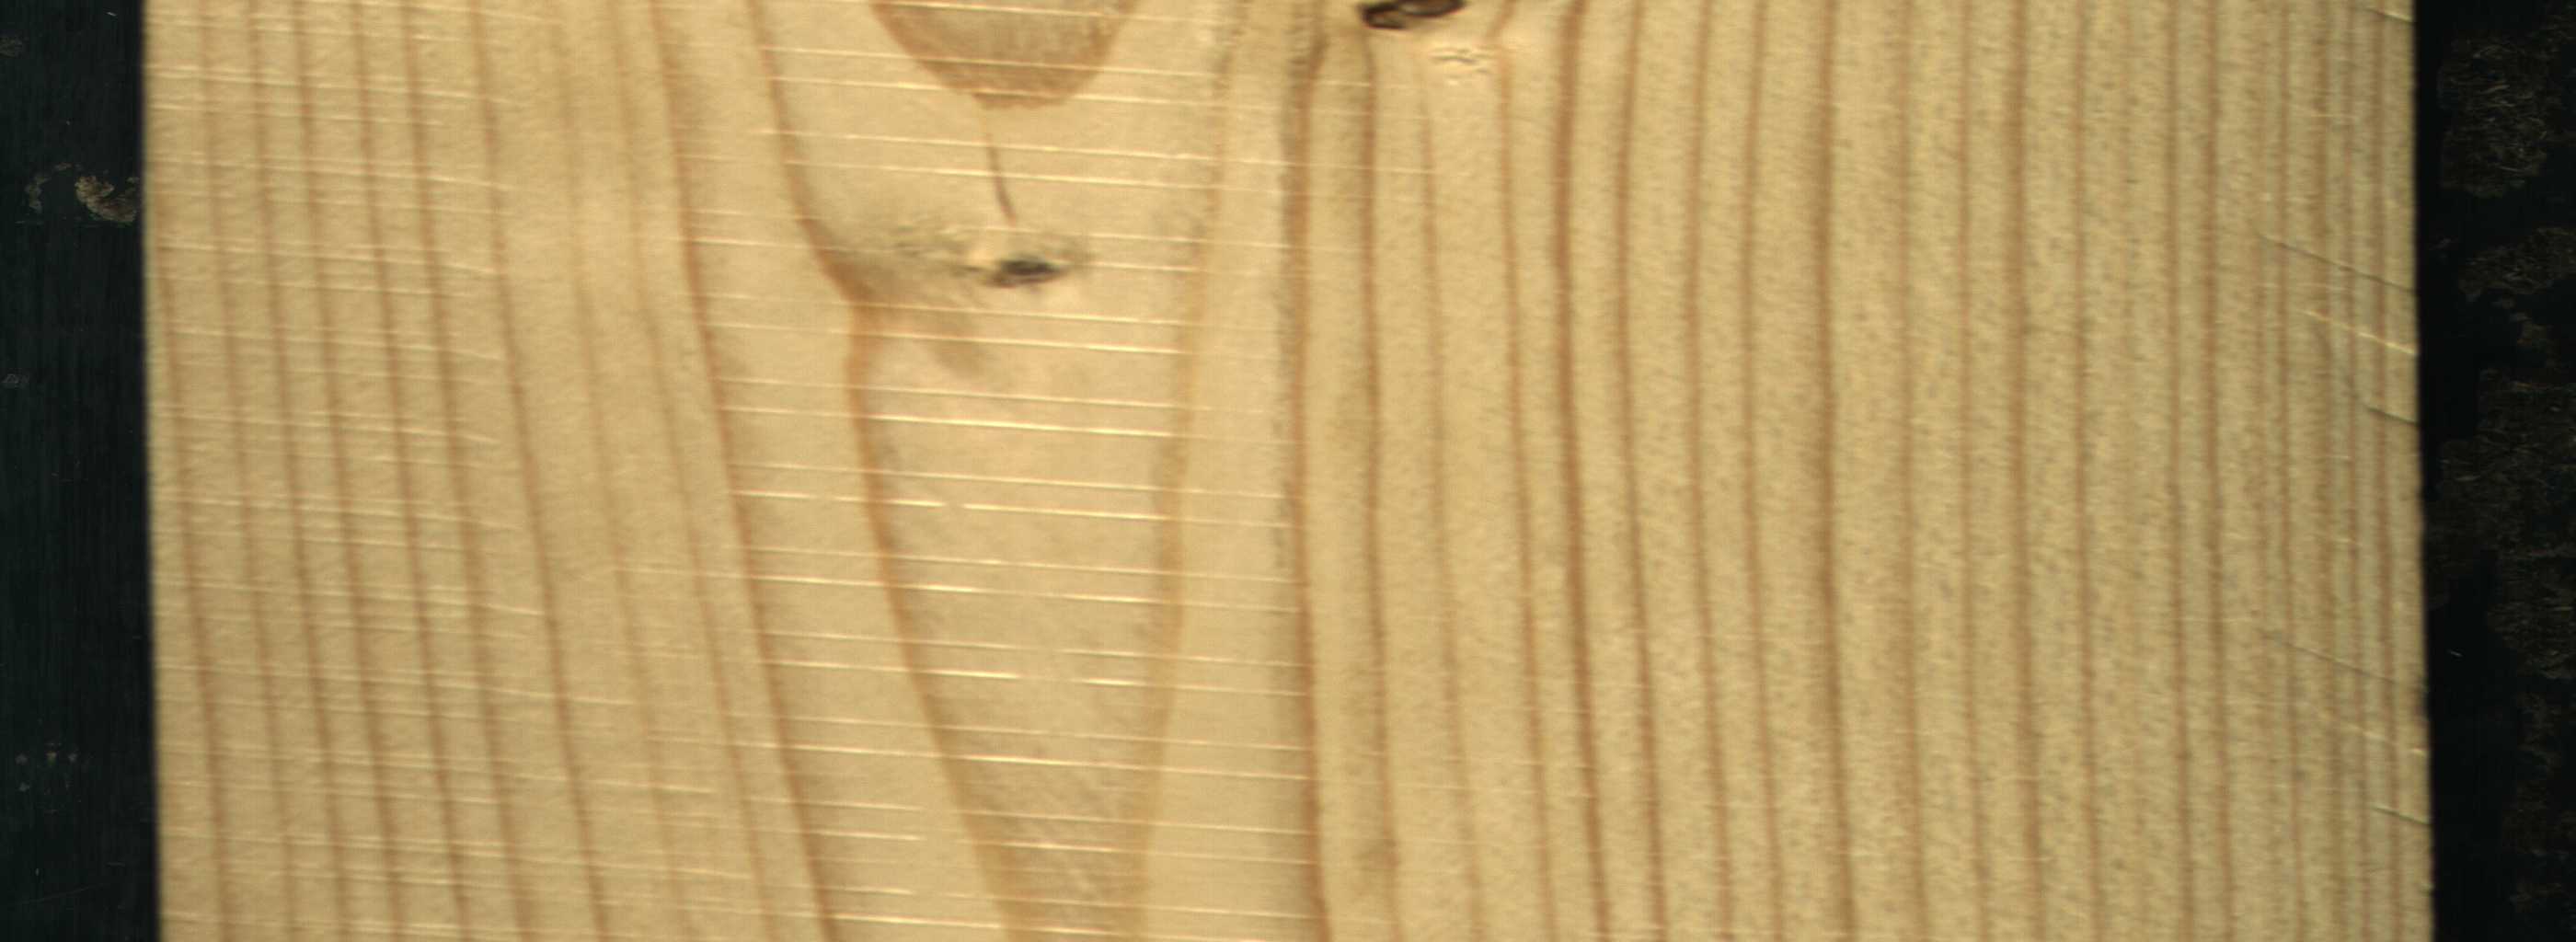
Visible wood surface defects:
Dead_Knot
Live_Knot